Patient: sex M, age 74
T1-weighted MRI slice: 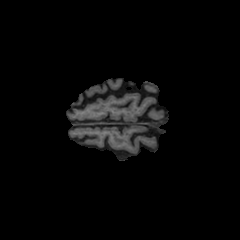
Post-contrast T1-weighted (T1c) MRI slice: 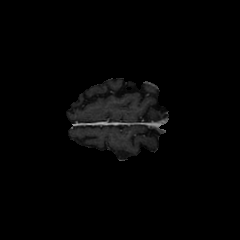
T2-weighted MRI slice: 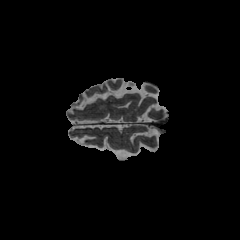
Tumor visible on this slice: no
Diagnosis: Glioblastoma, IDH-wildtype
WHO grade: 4